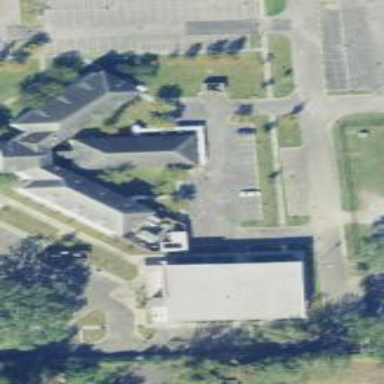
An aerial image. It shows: College building.